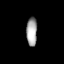
Tissue: prostate
Cell type: Fibroblasts
Senescence score: 0.7135
Nuclear area (px): 299
Mean DAPI intensity: 165.833